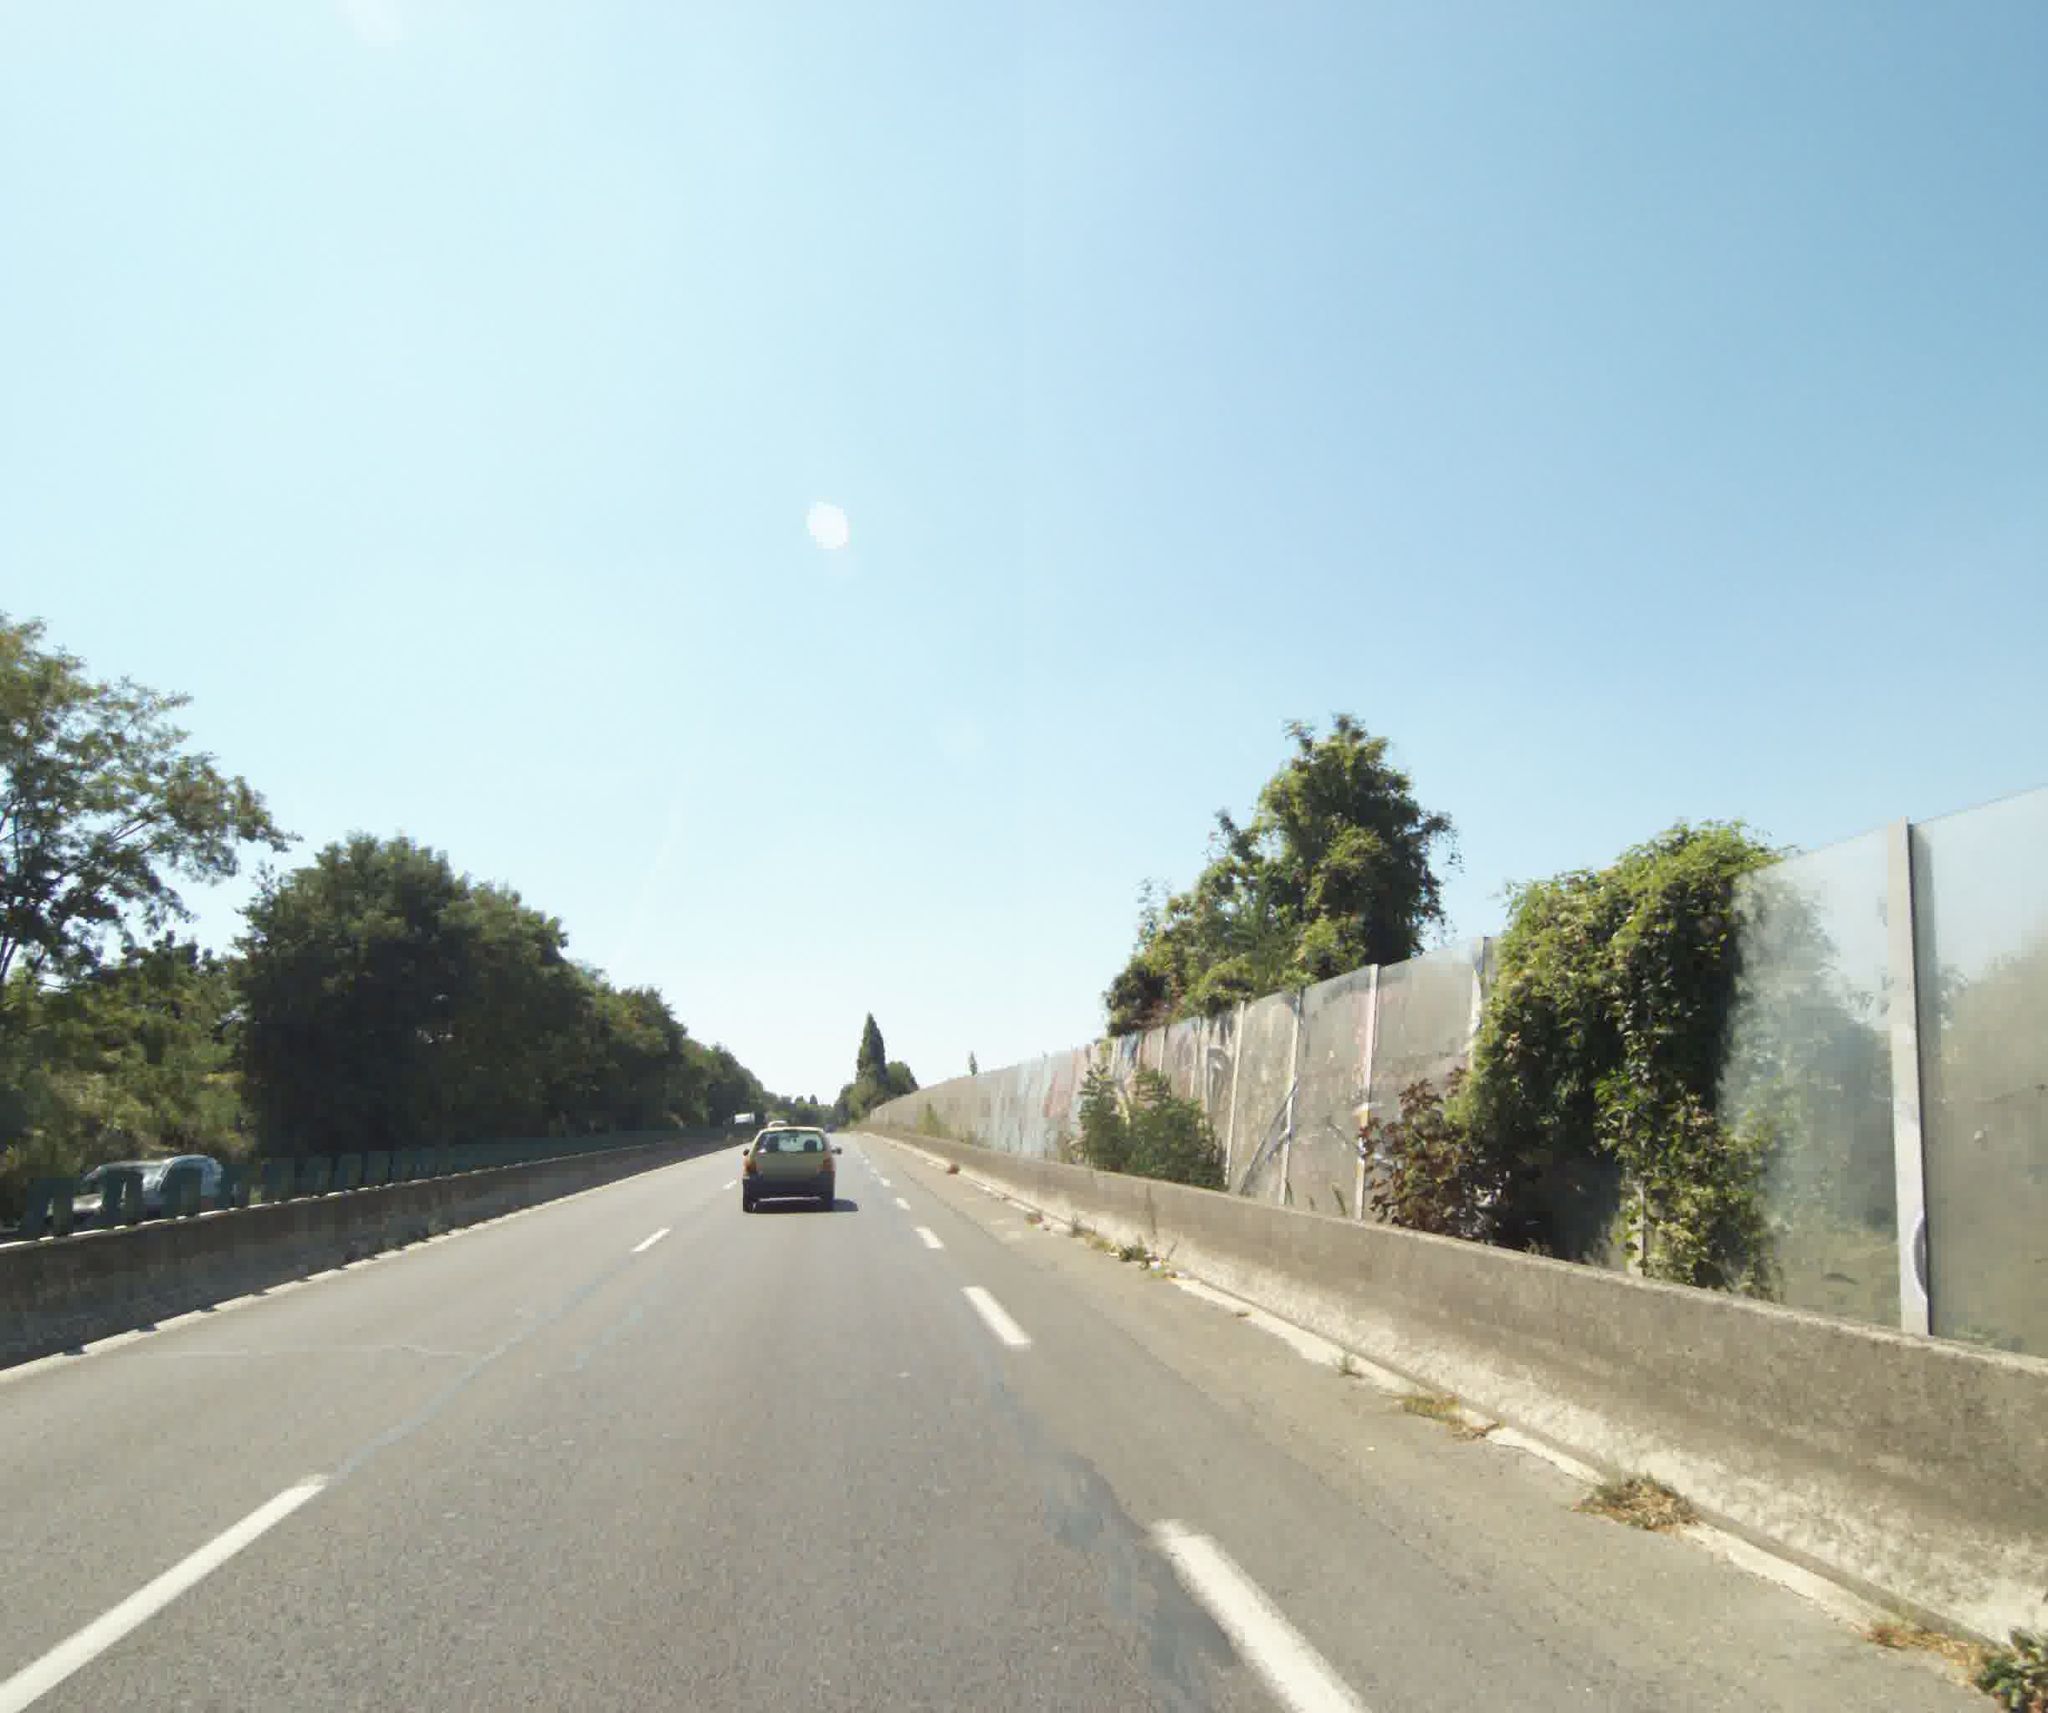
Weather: clear
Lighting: day
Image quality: good
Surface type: driving surface
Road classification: primary, trunk
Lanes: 2, 3, 1
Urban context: urban centre
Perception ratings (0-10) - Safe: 1.17, Lively: 1.22, Beautiful: 5.07, Boring: 6.42, Depressing: 3.26, Wealthy: 2.58